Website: ulta-beauty
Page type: customer-info-address
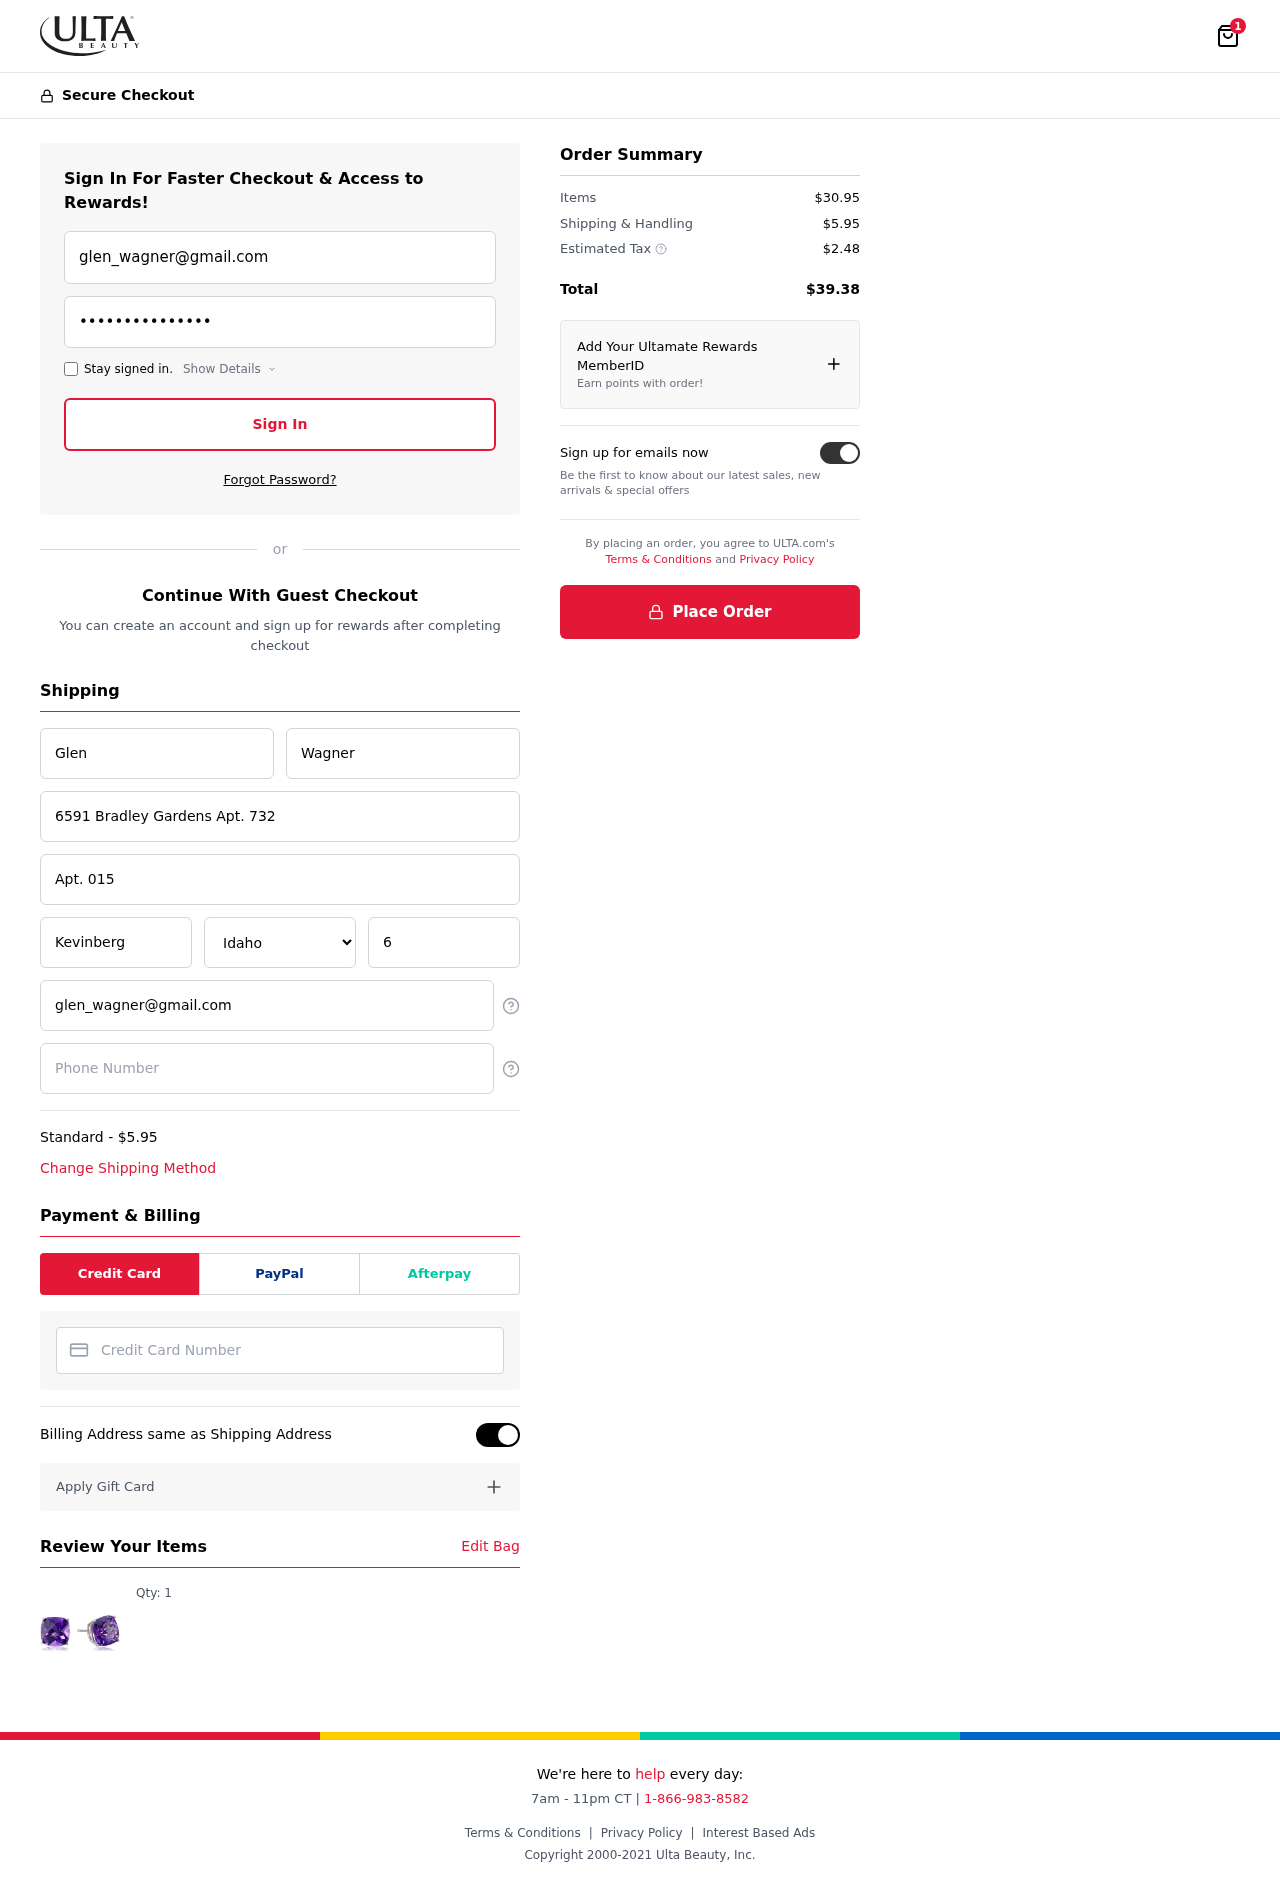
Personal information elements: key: PII_CARD_NUMBER
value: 4578 7452 5978 0314
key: PII_CITY
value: Kevinberg
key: PII_EMAIL
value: glen_wagner@gmail.com
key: PII_FIRSTNAME
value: Glen
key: PII_LASTNAME
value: Wagner
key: PII_PHONE
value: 7793953192
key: PII_POSTCODE
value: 66241
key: PII_STATE
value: Idaho
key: PII_STREET
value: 6591 Bradley Gardens Apt. 732
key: PII_STREET2
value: Apt. 015
Product elements: key: PRODUCT1_QUANTITY
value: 1
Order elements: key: ORDER_NUM_ITEMS
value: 1
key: ORDER_SHIPPING_COST
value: $5.95
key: ORDER_ITEMS_TOTAL
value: $30.95
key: ORDER_SHIPPING_COST2
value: $5.95
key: ORDER_TAX
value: $2.48
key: ORDER_TOTAL
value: $39.38